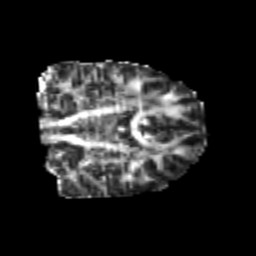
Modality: FA
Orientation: coronal
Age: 25
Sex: male
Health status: healthy
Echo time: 0.074 s